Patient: sex M, age 33
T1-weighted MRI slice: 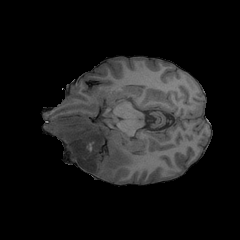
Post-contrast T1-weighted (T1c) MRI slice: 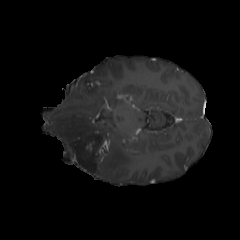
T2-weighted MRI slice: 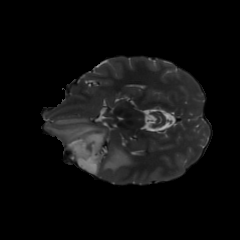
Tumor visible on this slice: yes
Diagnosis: Astrocytoma, IDH-mutant
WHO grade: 4